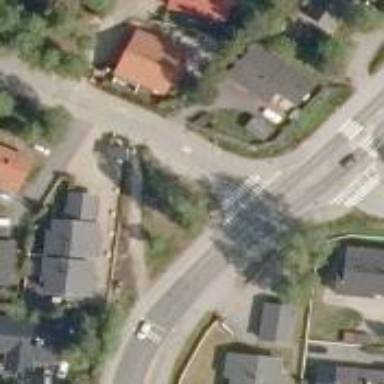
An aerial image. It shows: Road with "give way" sign.